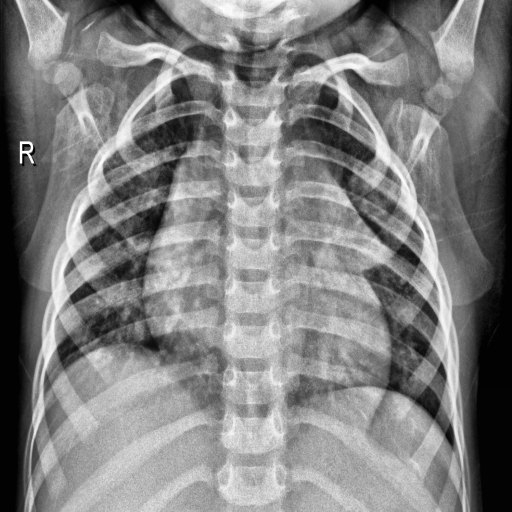
Finding: NORMAL